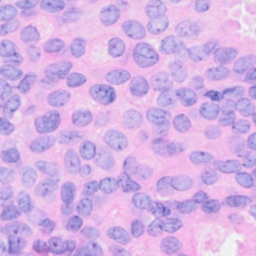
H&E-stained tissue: Breast